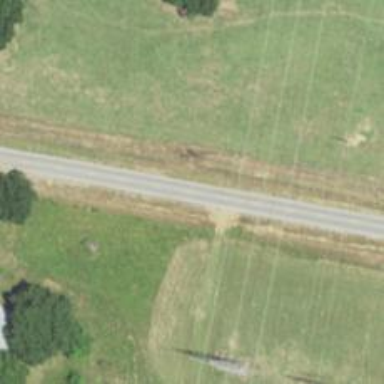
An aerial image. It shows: Secondary road.